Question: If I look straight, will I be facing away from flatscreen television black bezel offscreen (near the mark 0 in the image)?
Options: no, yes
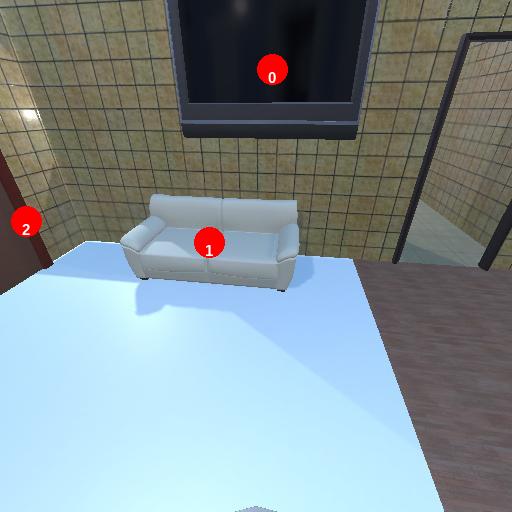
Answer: no